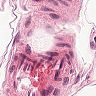
Metastatic tissue present: no